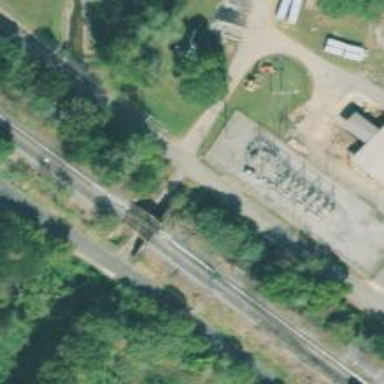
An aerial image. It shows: Railway bridge over siding rail service.